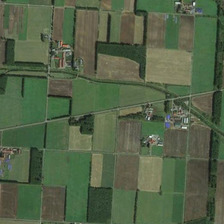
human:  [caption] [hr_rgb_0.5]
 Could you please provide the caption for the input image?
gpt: many pieces of farmlands and some sparse buildings are together .

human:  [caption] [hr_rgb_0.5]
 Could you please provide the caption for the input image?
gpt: many pieces of farmlands and some sparse buildings are together .

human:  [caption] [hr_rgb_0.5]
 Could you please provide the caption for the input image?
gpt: many pieces of farmlands and some sparse buildings are together .

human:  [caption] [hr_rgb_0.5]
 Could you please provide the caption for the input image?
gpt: many pieces of farmlands and some sparse buildings are together .

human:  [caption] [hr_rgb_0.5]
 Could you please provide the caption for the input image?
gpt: many pieces of farmlands and some sparse buildings are together .